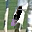
Label: 1